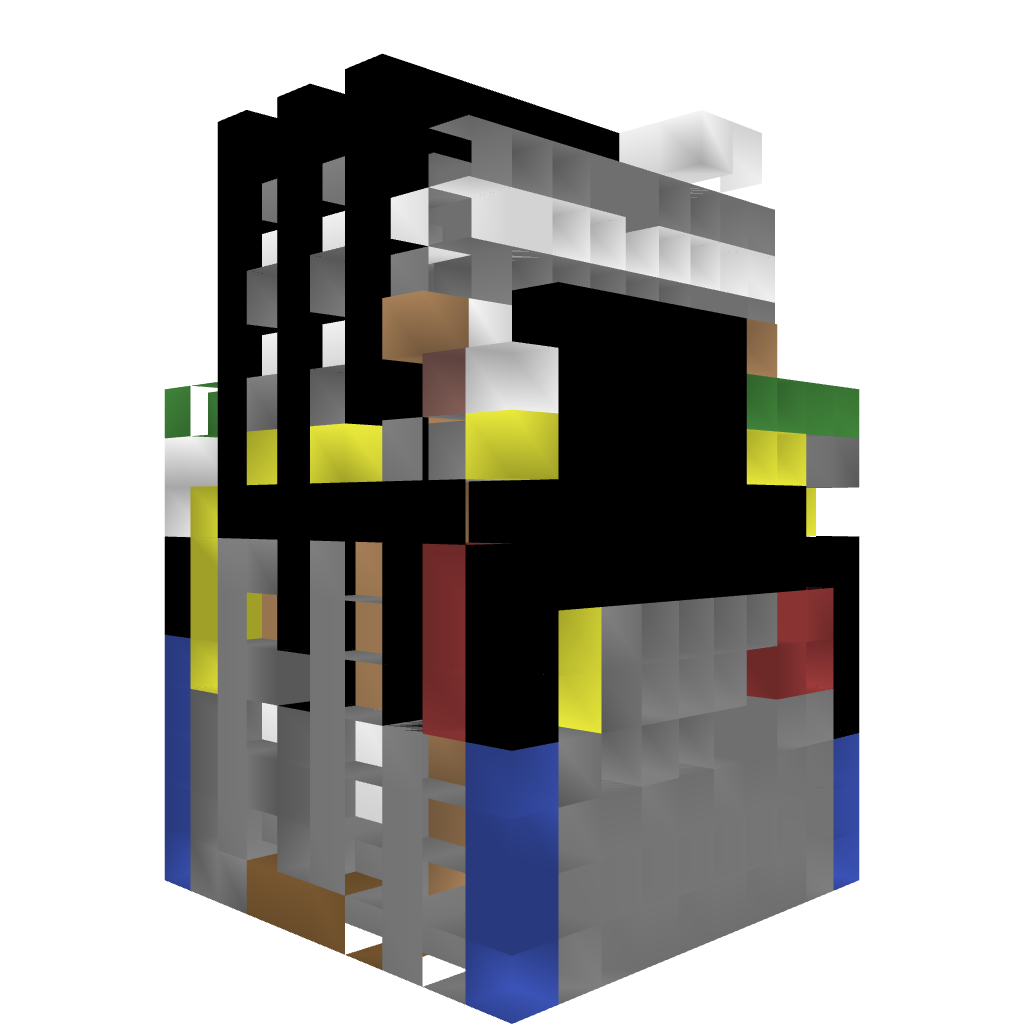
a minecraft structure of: Pigonge's 10x10 Survival House 3 bad low quality